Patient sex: F
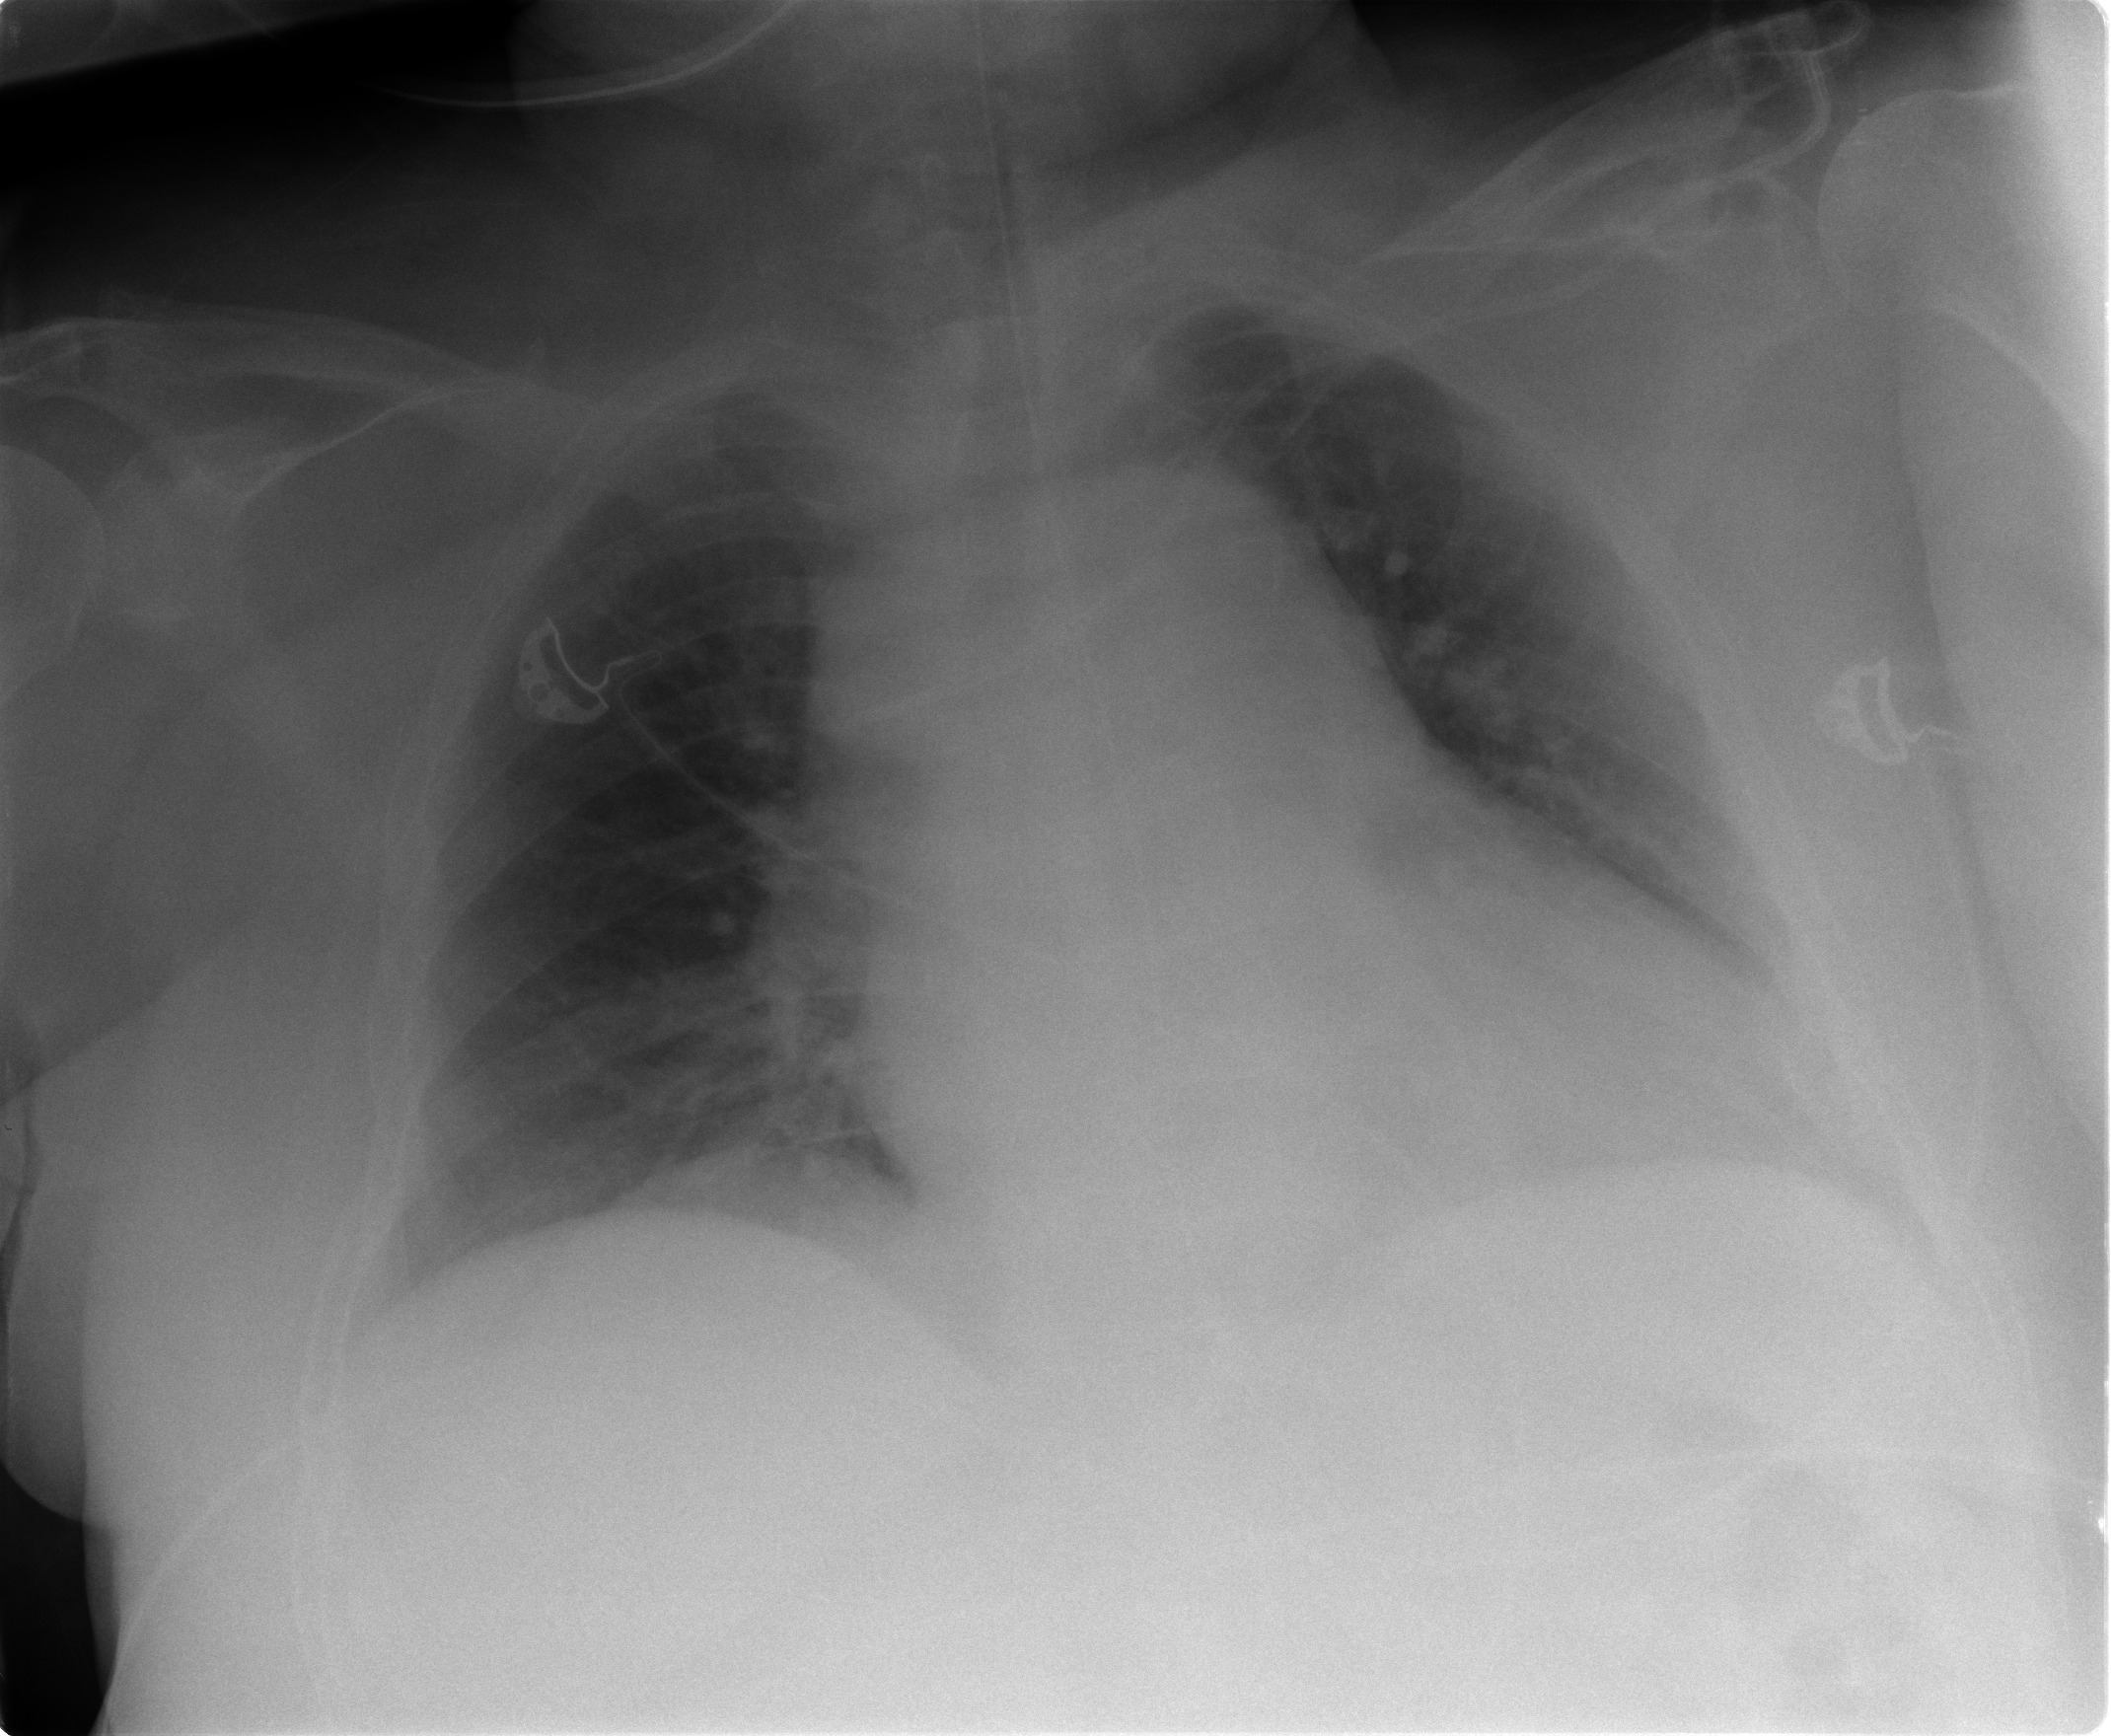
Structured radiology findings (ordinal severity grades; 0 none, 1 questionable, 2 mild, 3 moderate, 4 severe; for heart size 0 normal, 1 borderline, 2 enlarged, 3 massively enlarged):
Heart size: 2
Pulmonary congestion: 2
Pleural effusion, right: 2
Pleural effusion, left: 2
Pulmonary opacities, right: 0
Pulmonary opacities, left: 0
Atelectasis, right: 0
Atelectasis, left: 0